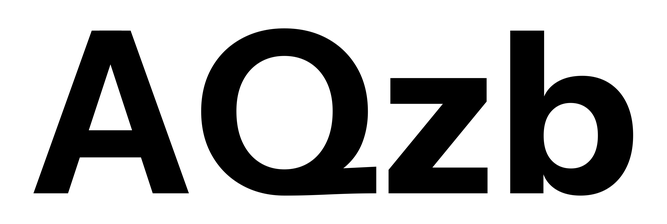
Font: InstrumentSans_Bold